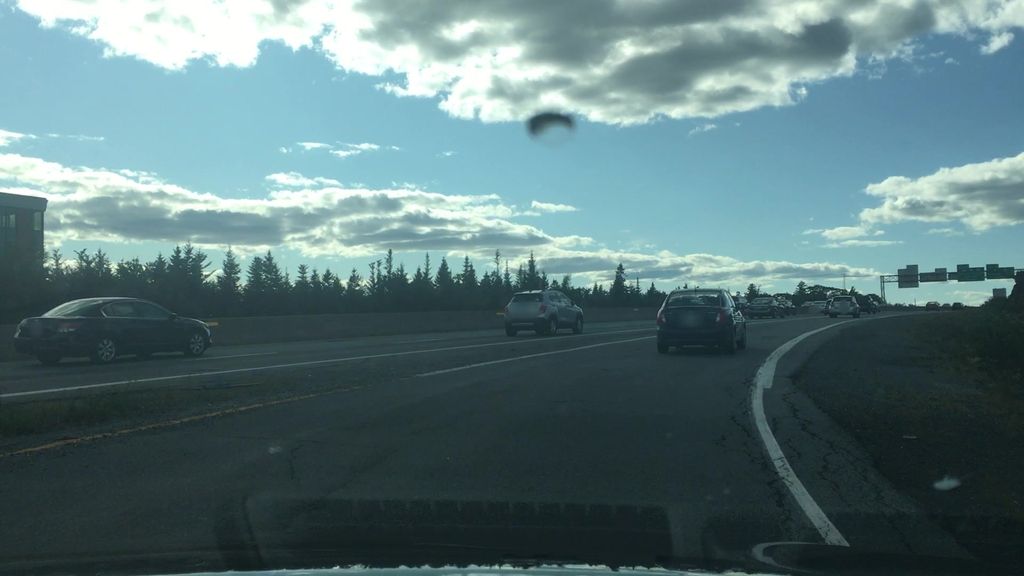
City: halifax